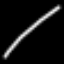
Label: line